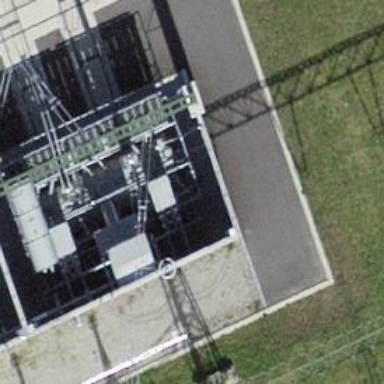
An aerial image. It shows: Outdoor transformer.